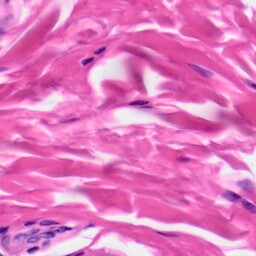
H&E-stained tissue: Skin